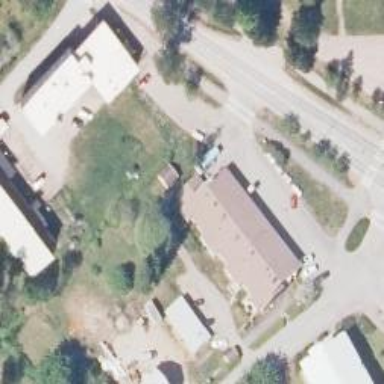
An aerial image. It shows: Convenience shop.